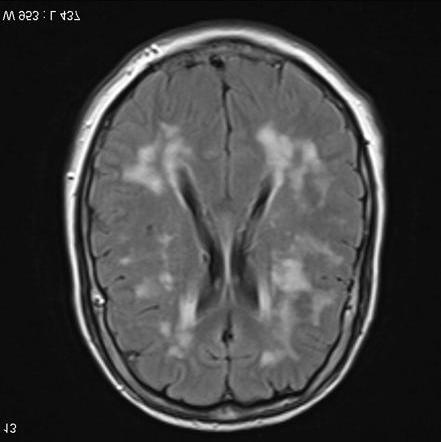
Label: notumor